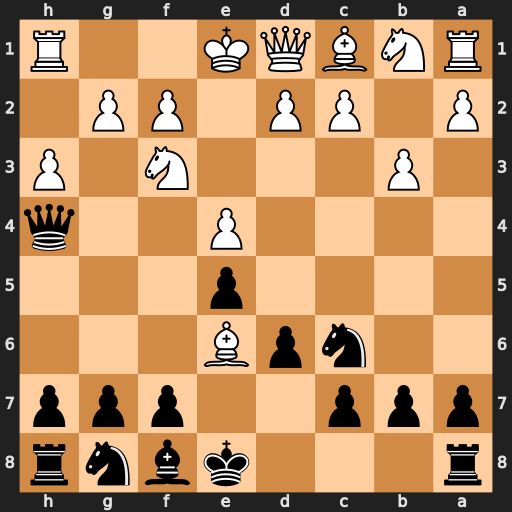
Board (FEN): r3kbnr/ppp2ppp/2npB3/4p3/4P2q/1P3N1P/P1PP1PP1/RNBQK2R
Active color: b
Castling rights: KQkq
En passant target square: -
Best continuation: Qxe4+ Qe2 Qxe2+